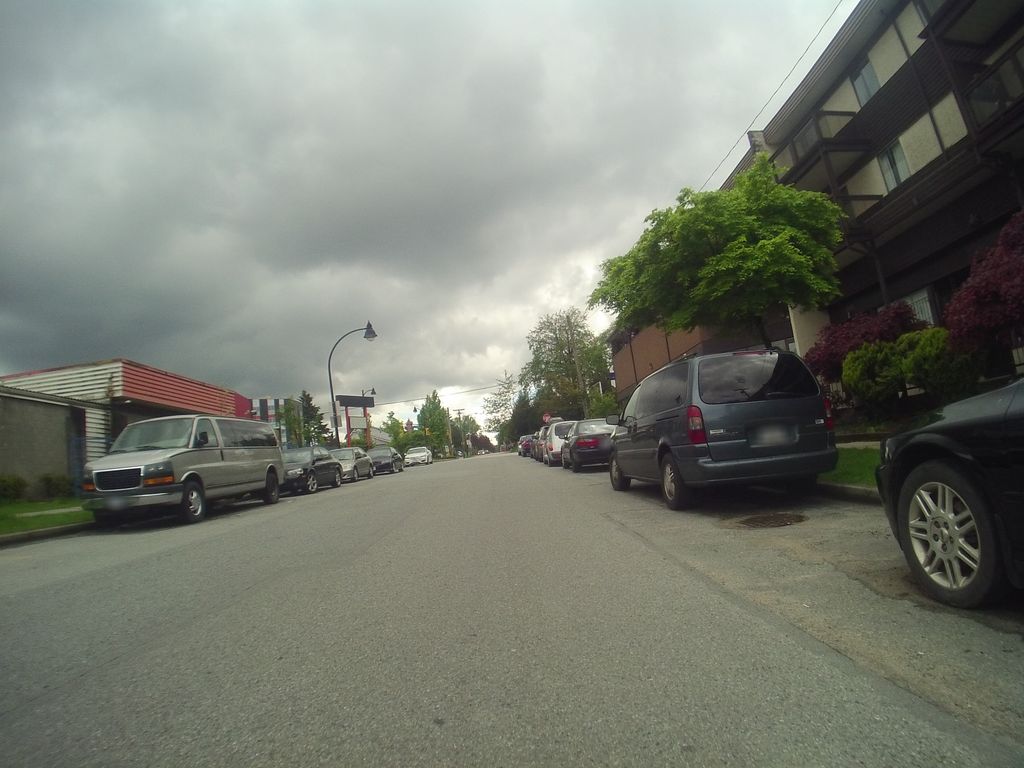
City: vancouver